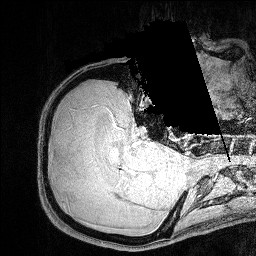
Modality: FLASH
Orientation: axial
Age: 30
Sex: male